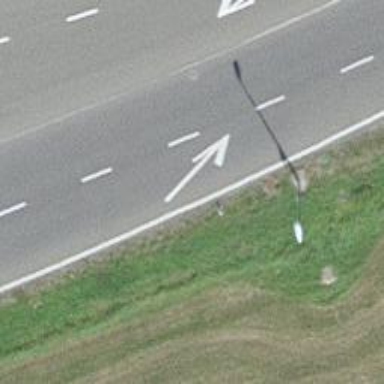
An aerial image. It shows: Secondary road.